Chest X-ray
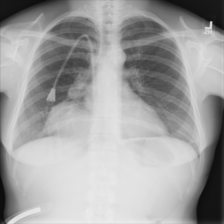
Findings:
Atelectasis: negative
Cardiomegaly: negative
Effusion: negative
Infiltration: negative
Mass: positive
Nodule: negative
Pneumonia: negative
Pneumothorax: negative
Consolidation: negative
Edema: negative
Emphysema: negative
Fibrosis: negative
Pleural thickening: negative
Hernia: negative